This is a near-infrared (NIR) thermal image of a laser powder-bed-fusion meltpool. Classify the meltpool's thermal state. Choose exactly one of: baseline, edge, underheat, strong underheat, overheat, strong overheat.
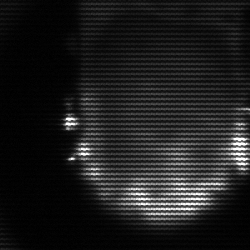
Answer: baseline